Question: I'mm using <URL> but I don't want the border radius.
How can I remove border radius to make the search box as well as the sliding area ?
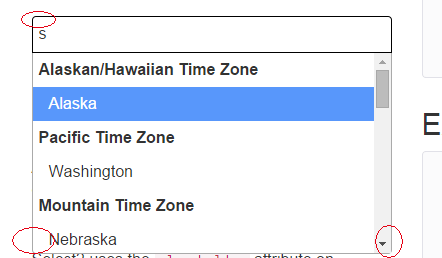
Answer: '''
[class^='select2'] {
border-radius: 0px !important;
}
'''
: <URL>